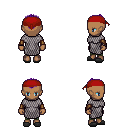
a pixel art fantasy rpg character, female body template, human, dark skin, chain mail, teal pants, purple short mohawk hairstyle, red bandana, leather bracers, gray slippers, four views (front, back, left, right), 2x2 character sprite sheet, small pixel art, hard edges, no anti-aliasing